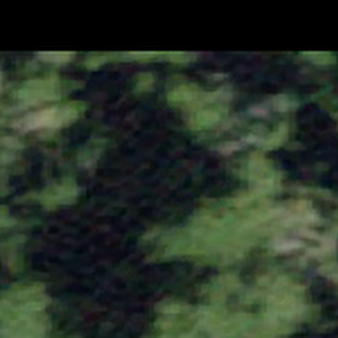
Label: other